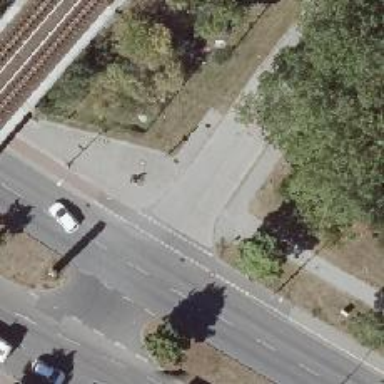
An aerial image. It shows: Sidewalk.